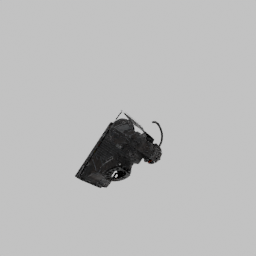
Label: electronics